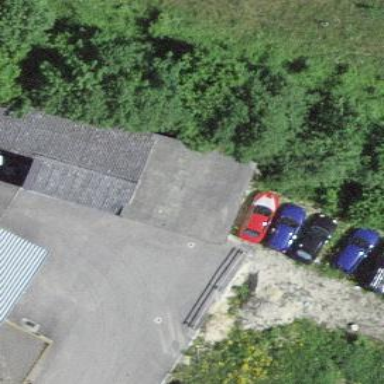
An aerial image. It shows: Garage building.